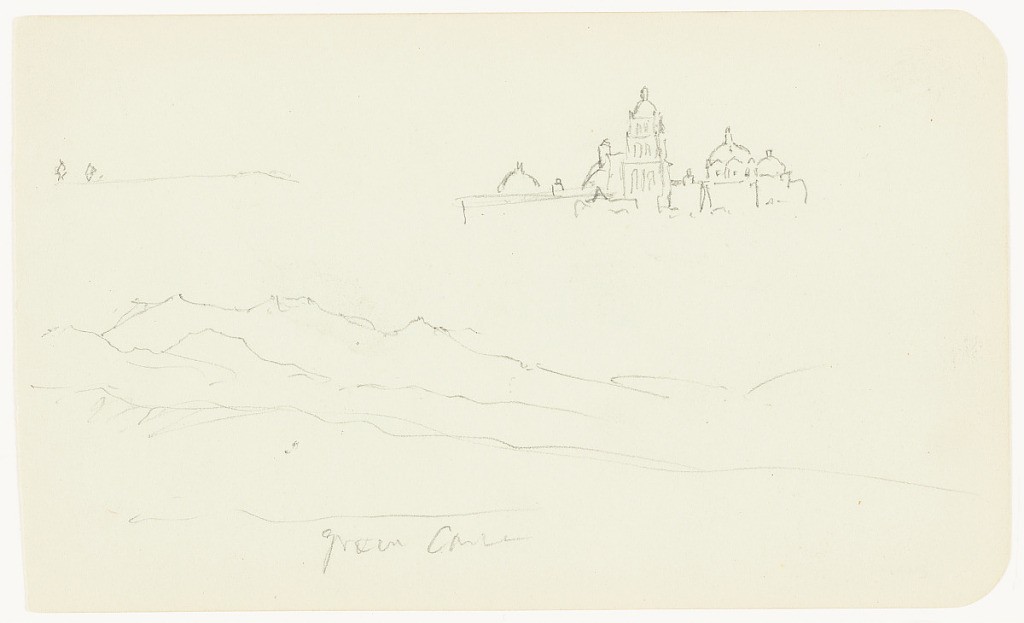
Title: Mixed Sketches with a Church, Mexico
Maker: Frederic Edwin Church, American, 1826–1900
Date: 1883–1884
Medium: Graphite on light green wove paper; verso: graphite
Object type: Drawing
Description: Mixed sketches from Mexico showing, at upper right, a detailed view of a church with a large belltower and four domes; at upper left, a view of two figures on flat terrain; and in the lower portion, a view of layered and rugged mountain ridges leading to a sharp peak at center left.

Verso: Mixed sketches from Mexico showing, at far left, a seated figure wearing a brimmed hat; at center and oriented to the right, a loose view of a figure carrying a large board or object on their back; and at right and oriented to the right, a loose, almost indistinct view of a church within a mountainous landscape.